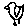
Label: bird